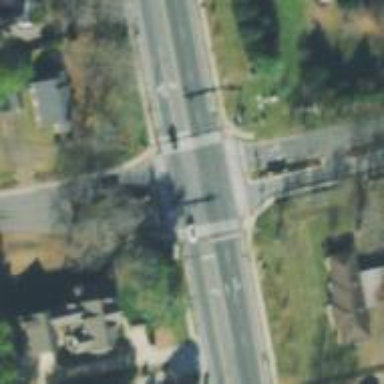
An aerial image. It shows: Marked road crossing.